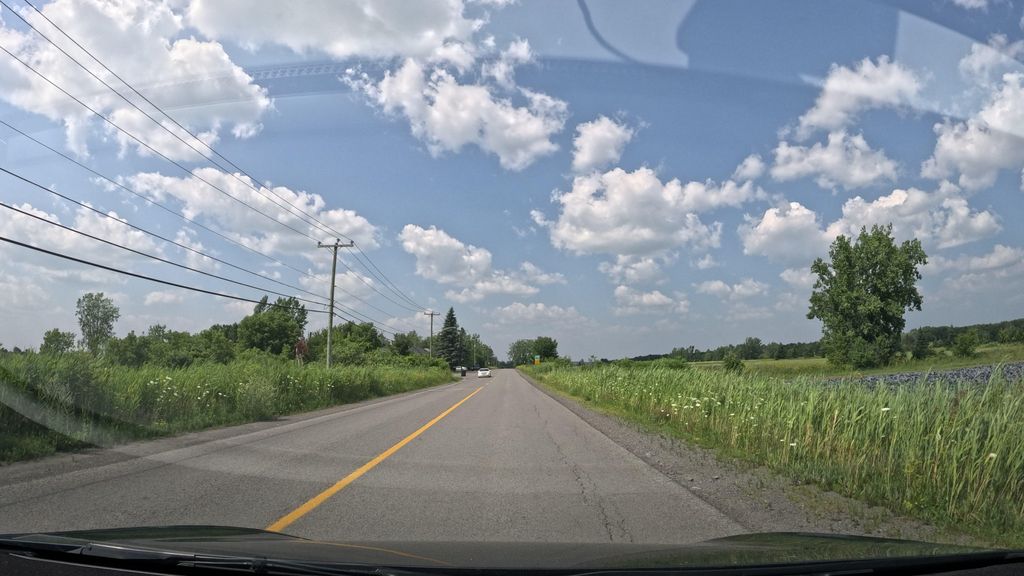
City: montreal